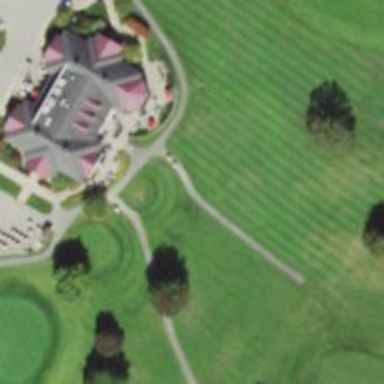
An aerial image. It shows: Path for golf carts.